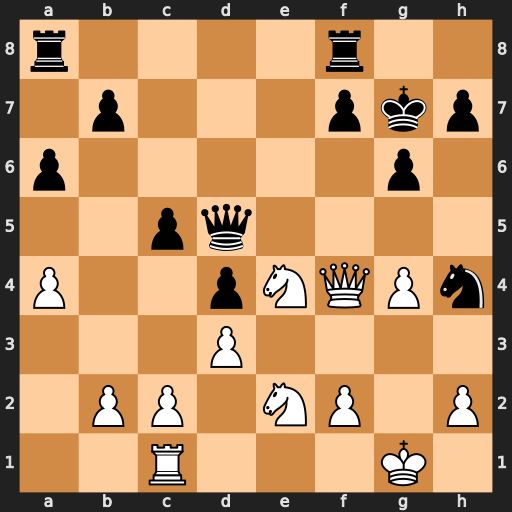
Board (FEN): r4r2/1p3pkp/p5p1/2pq4/P2pNQPn/3P4/1PP1NP1P/2R3K1
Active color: w
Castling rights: -
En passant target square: -
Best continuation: Qf6+ Kg8 Qxh4